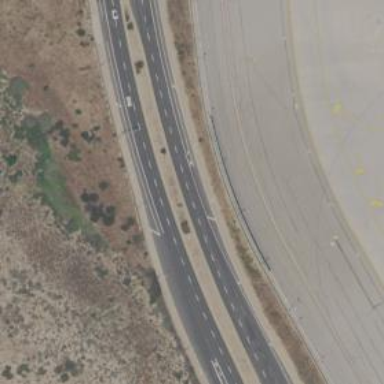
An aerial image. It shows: Motorway junction.